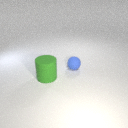
small blue rubber sphere behind large green rubber cylinder